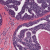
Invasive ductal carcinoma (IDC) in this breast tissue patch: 0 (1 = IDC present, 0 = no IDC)